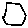
Label: hexagon